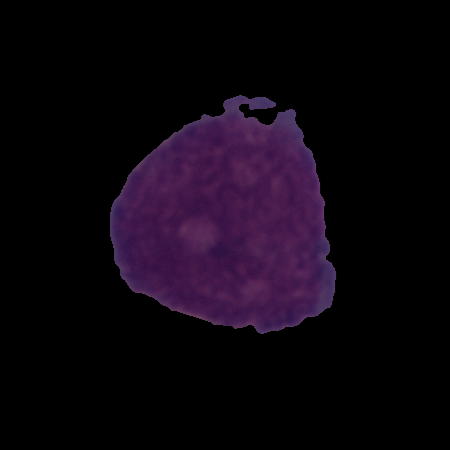
Label: cancer